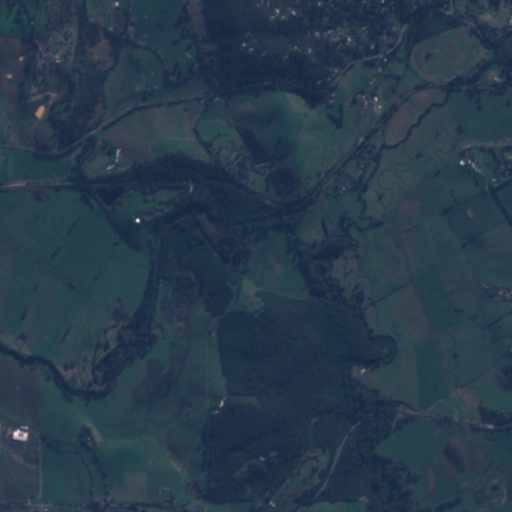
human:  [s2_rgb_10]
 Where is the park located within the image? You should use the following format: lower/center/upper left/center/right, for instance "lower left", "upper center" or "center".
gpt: The park is located in the upper right of the image.
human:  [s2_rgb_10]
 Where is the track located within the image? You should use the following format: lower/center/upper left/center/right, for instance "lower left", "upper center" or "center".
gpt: The track is located in the upper right of the image.
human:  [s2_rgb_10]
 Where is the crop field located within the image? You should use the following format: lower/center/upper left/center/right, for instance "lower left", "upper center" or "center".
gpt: There is no crop field in the image.